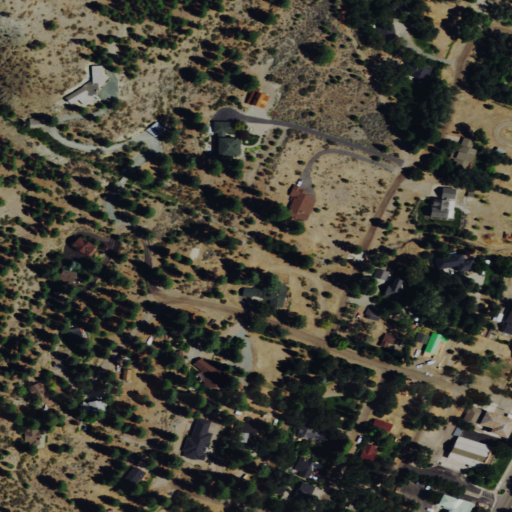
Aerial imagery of valley in Nevada named Schoolhouse Canyon containing shrub, open development, low intensity development, evergreen forest, and medium intensity development